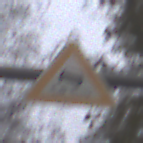
Verkehrszeichen: SchleuderOderRutschgefahr
Umgebung: Outdoor, Nature
Tageszeit: MorningAfternoon
Wetter: Overcast
Licht: Natural
Jahreszeit: Autumn
Kontrast: LowContrast